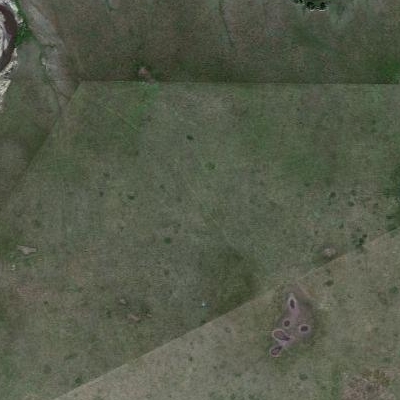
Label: aGrass